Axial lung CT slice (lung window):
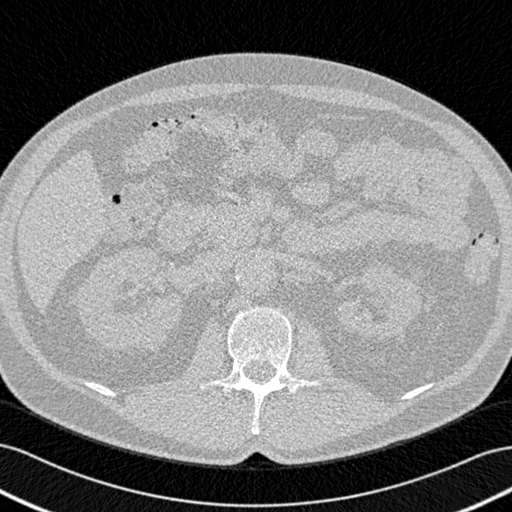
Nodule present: no